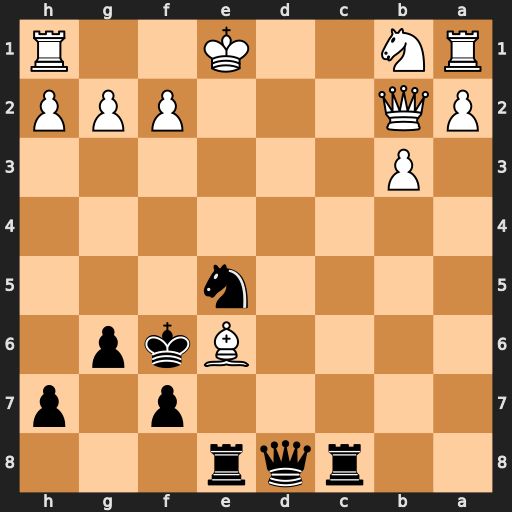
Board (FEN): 2rqr3/5p1p/4Bkp1/4n3/8/1P6/PQ3PPP/RN2K2R
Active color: b
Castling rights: KQ
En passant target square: -
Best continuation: Rc1+ Qxc1 Nd3+ Kd1 Nxc1+